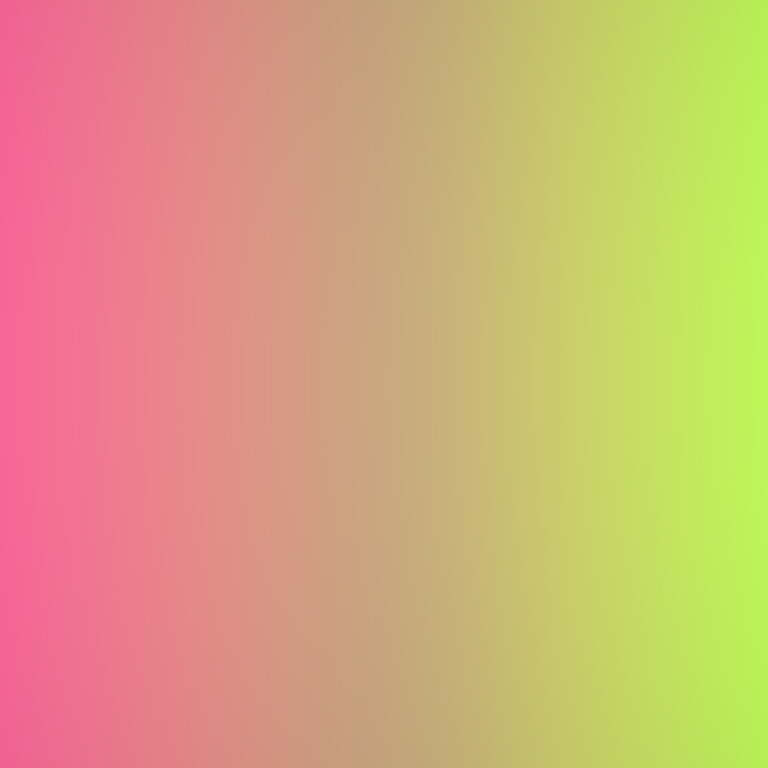
Abstract light effect, smooth gradient from soft pink to bright green, calm atmosphere, diffuse light, no room, no furniture, no objects.